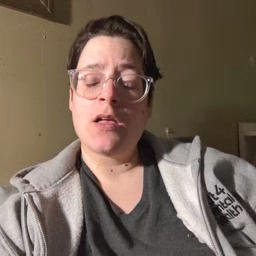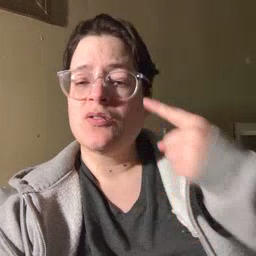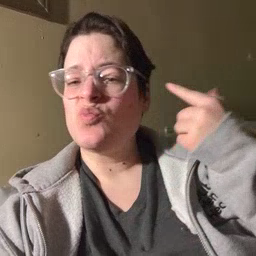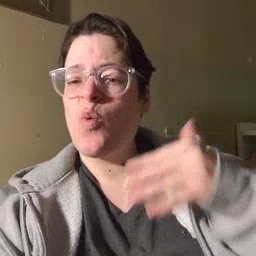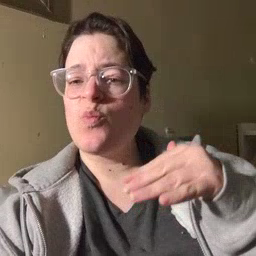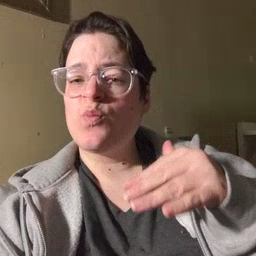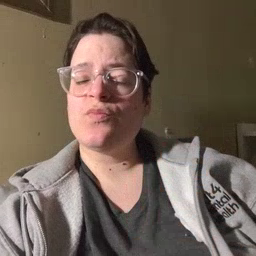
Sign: noisy